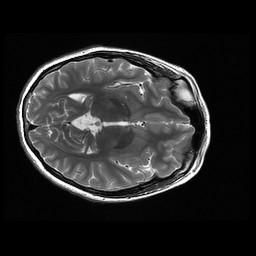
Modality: T2w
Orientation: axial
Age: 18
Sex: female
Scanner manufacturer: ge
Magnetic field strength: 3 T
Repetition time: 4.758 s
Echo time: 0.09974 s